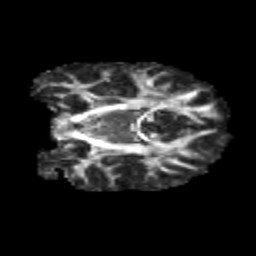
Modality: FA
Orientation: coronal
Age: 11
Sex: female
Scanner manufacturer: siemens
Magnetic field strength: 3 T
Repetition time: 3.8 s
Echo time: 0.07 s